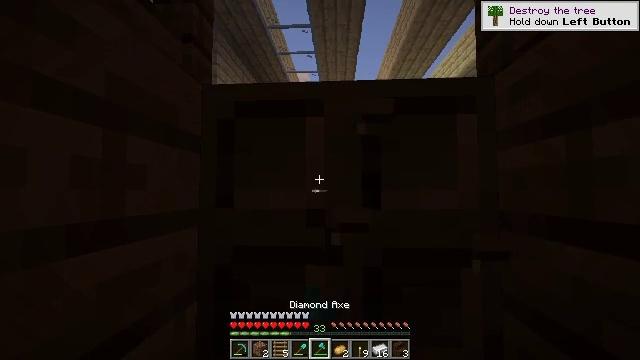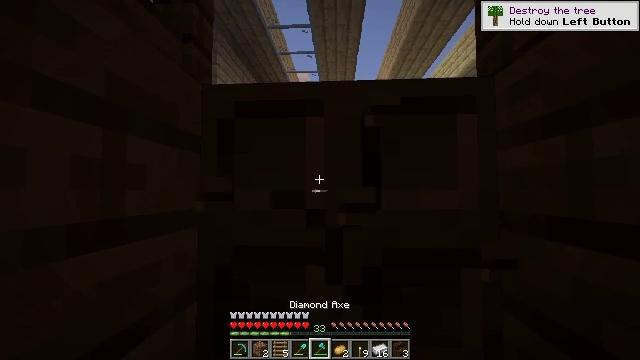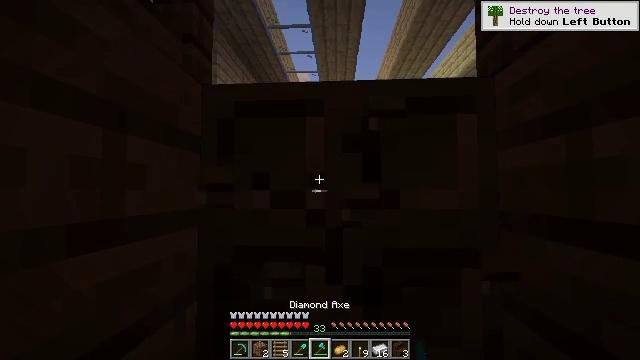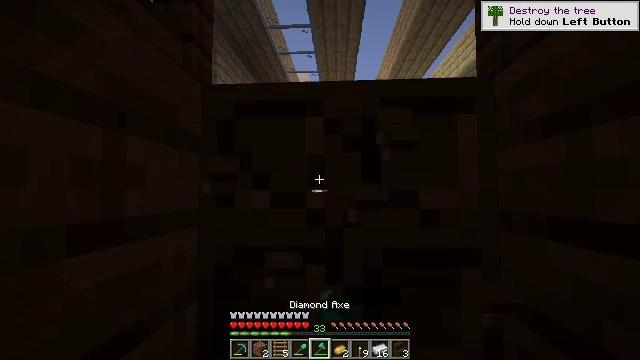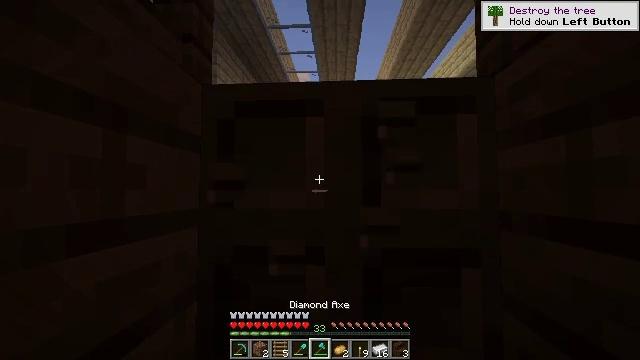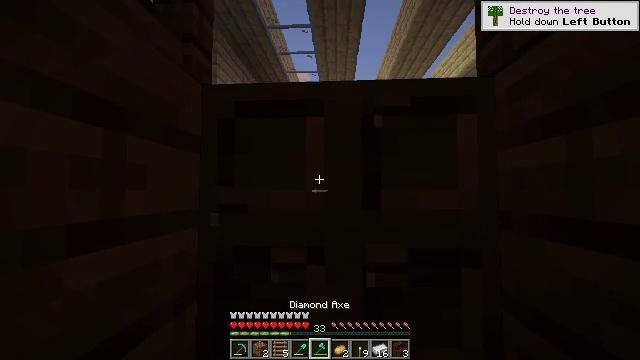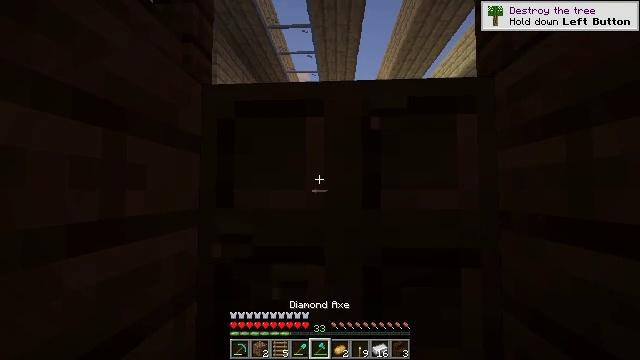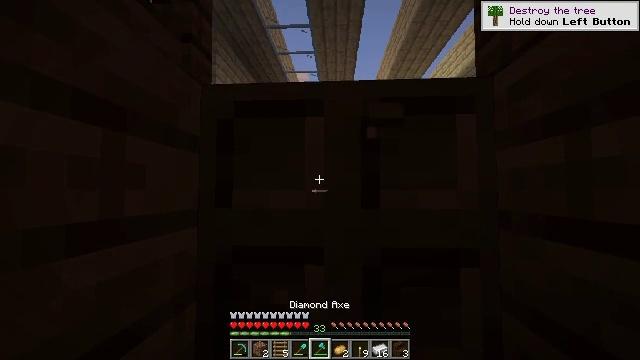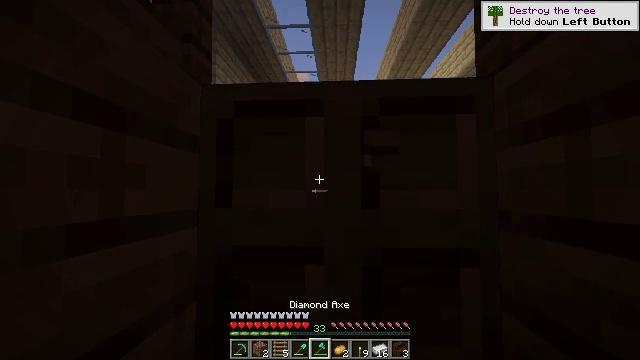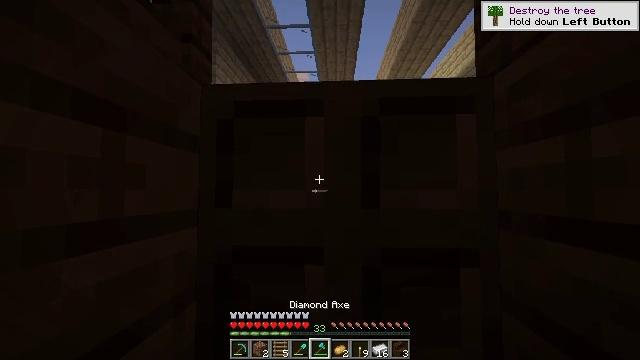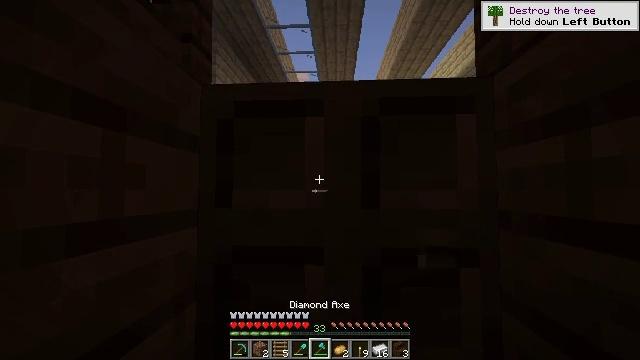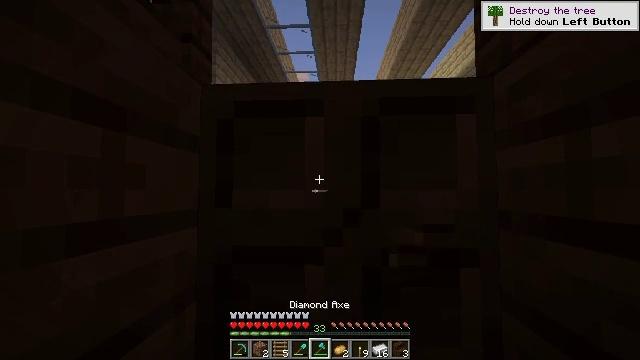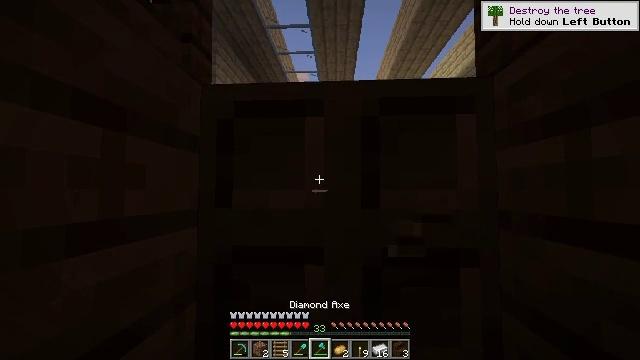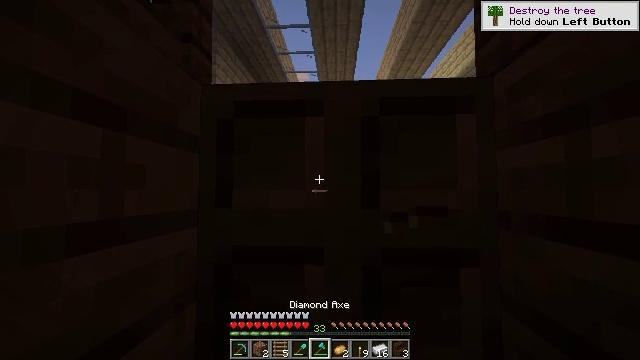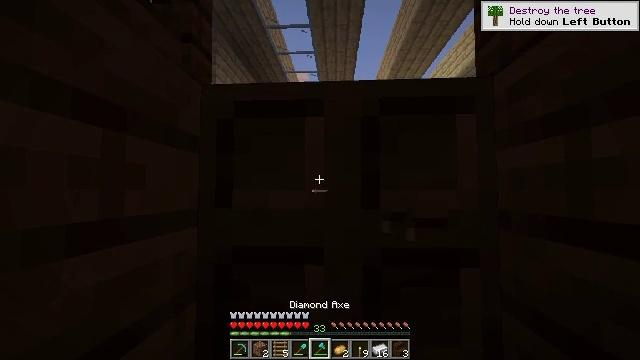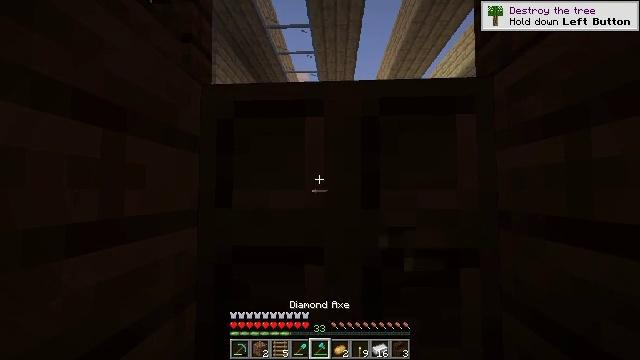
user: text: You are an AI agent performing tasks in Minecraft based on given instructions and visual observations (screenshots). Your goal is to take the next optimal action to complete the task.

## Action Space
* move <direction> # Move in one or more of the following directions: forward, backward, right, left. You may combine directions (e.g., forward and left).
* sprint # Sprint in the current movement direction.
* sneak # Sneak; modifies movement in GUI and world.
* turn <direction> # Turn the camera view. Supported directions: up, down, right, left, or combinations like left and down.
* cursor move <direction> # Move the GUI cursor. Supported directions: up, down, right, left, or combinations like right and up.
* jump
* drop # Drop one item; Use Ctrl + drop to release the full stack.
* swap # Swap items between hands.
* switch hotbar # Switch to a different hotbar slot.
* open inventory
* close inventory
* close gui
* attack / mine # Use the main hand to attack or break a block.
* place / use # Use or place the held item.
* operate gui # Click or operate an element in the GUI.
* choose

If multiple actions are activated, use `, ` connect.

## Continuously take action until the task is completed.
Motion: motion action
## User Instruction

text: Mine the dark oak trapdoor.
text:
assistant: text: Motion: attack / mine
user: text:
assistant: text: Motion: attack / mine
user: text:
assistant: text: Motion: attack / mine
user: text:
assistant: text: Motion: no_op
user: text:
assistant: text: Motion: no_op
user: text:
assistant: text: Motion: no_op
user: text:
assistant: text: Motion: no_op
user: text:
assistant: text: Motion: no_op
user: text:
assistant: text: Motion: no_op
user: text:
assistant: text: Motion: attack / mine
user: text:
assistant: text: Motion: attack / mine
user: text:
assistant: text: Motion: no_op
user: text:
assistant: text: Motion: no_op
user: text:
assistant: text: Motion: no_op
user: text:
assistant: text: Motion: attack / mine
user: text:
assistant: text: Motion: attack / mine
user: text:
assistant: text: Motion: attack / mine
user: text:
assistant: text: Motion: no_op
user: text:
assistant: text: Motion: no_op
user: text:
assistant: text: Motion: no_op
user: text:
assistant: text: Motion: no_op
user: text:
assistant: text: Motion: no_op
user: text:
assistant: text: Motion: no_op
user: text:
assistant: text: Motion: no_op
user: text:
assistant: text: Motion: no_op
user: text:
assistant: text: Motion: no_op
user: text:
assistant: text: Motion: attack / mine
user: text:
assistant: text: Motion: no_op
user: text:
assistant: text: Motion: no_op
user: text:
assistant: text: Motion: no_op